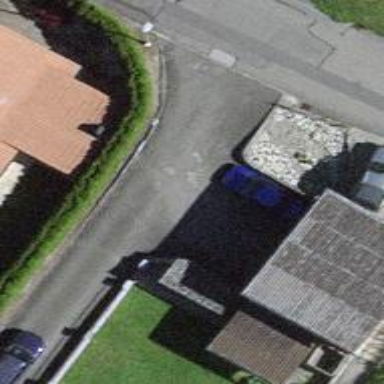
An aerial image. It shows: Garage.